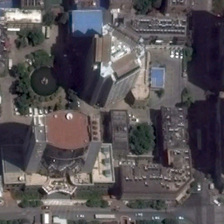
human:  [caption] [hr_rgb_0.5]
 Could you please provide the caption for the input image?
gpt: there are many tall buildings .

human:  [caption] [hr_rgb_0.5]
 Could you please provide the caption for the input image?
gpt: several tall buildings and some green trees are in a commercial area .

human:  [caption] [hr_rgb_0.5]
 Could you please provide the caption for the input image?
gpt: several tall buildings and some green trees are in a commercial area .

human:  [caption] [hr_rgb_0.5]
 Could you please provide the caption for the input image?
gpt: the buildings are colorful and the roads are grey .

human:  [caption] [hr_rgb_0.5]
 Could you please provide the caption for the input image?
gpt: there are many tall buildings .